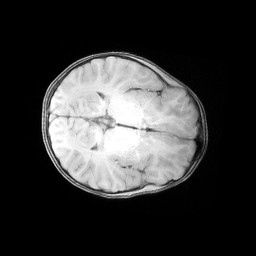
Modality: MP2RAGE
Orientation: axial
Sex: male
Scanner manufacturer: siemens
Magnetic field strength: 3 T
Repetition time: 5 s
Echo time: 0.00355 s